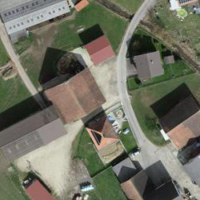
EUNIS habitat code: 54
Species observed at this site:
Filipendula ulmaria